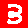
Digit: 3